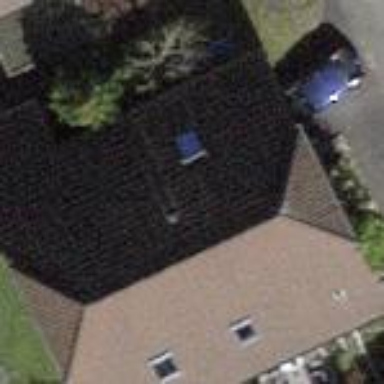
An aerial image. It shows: Residential building with tile roof.